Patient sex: F
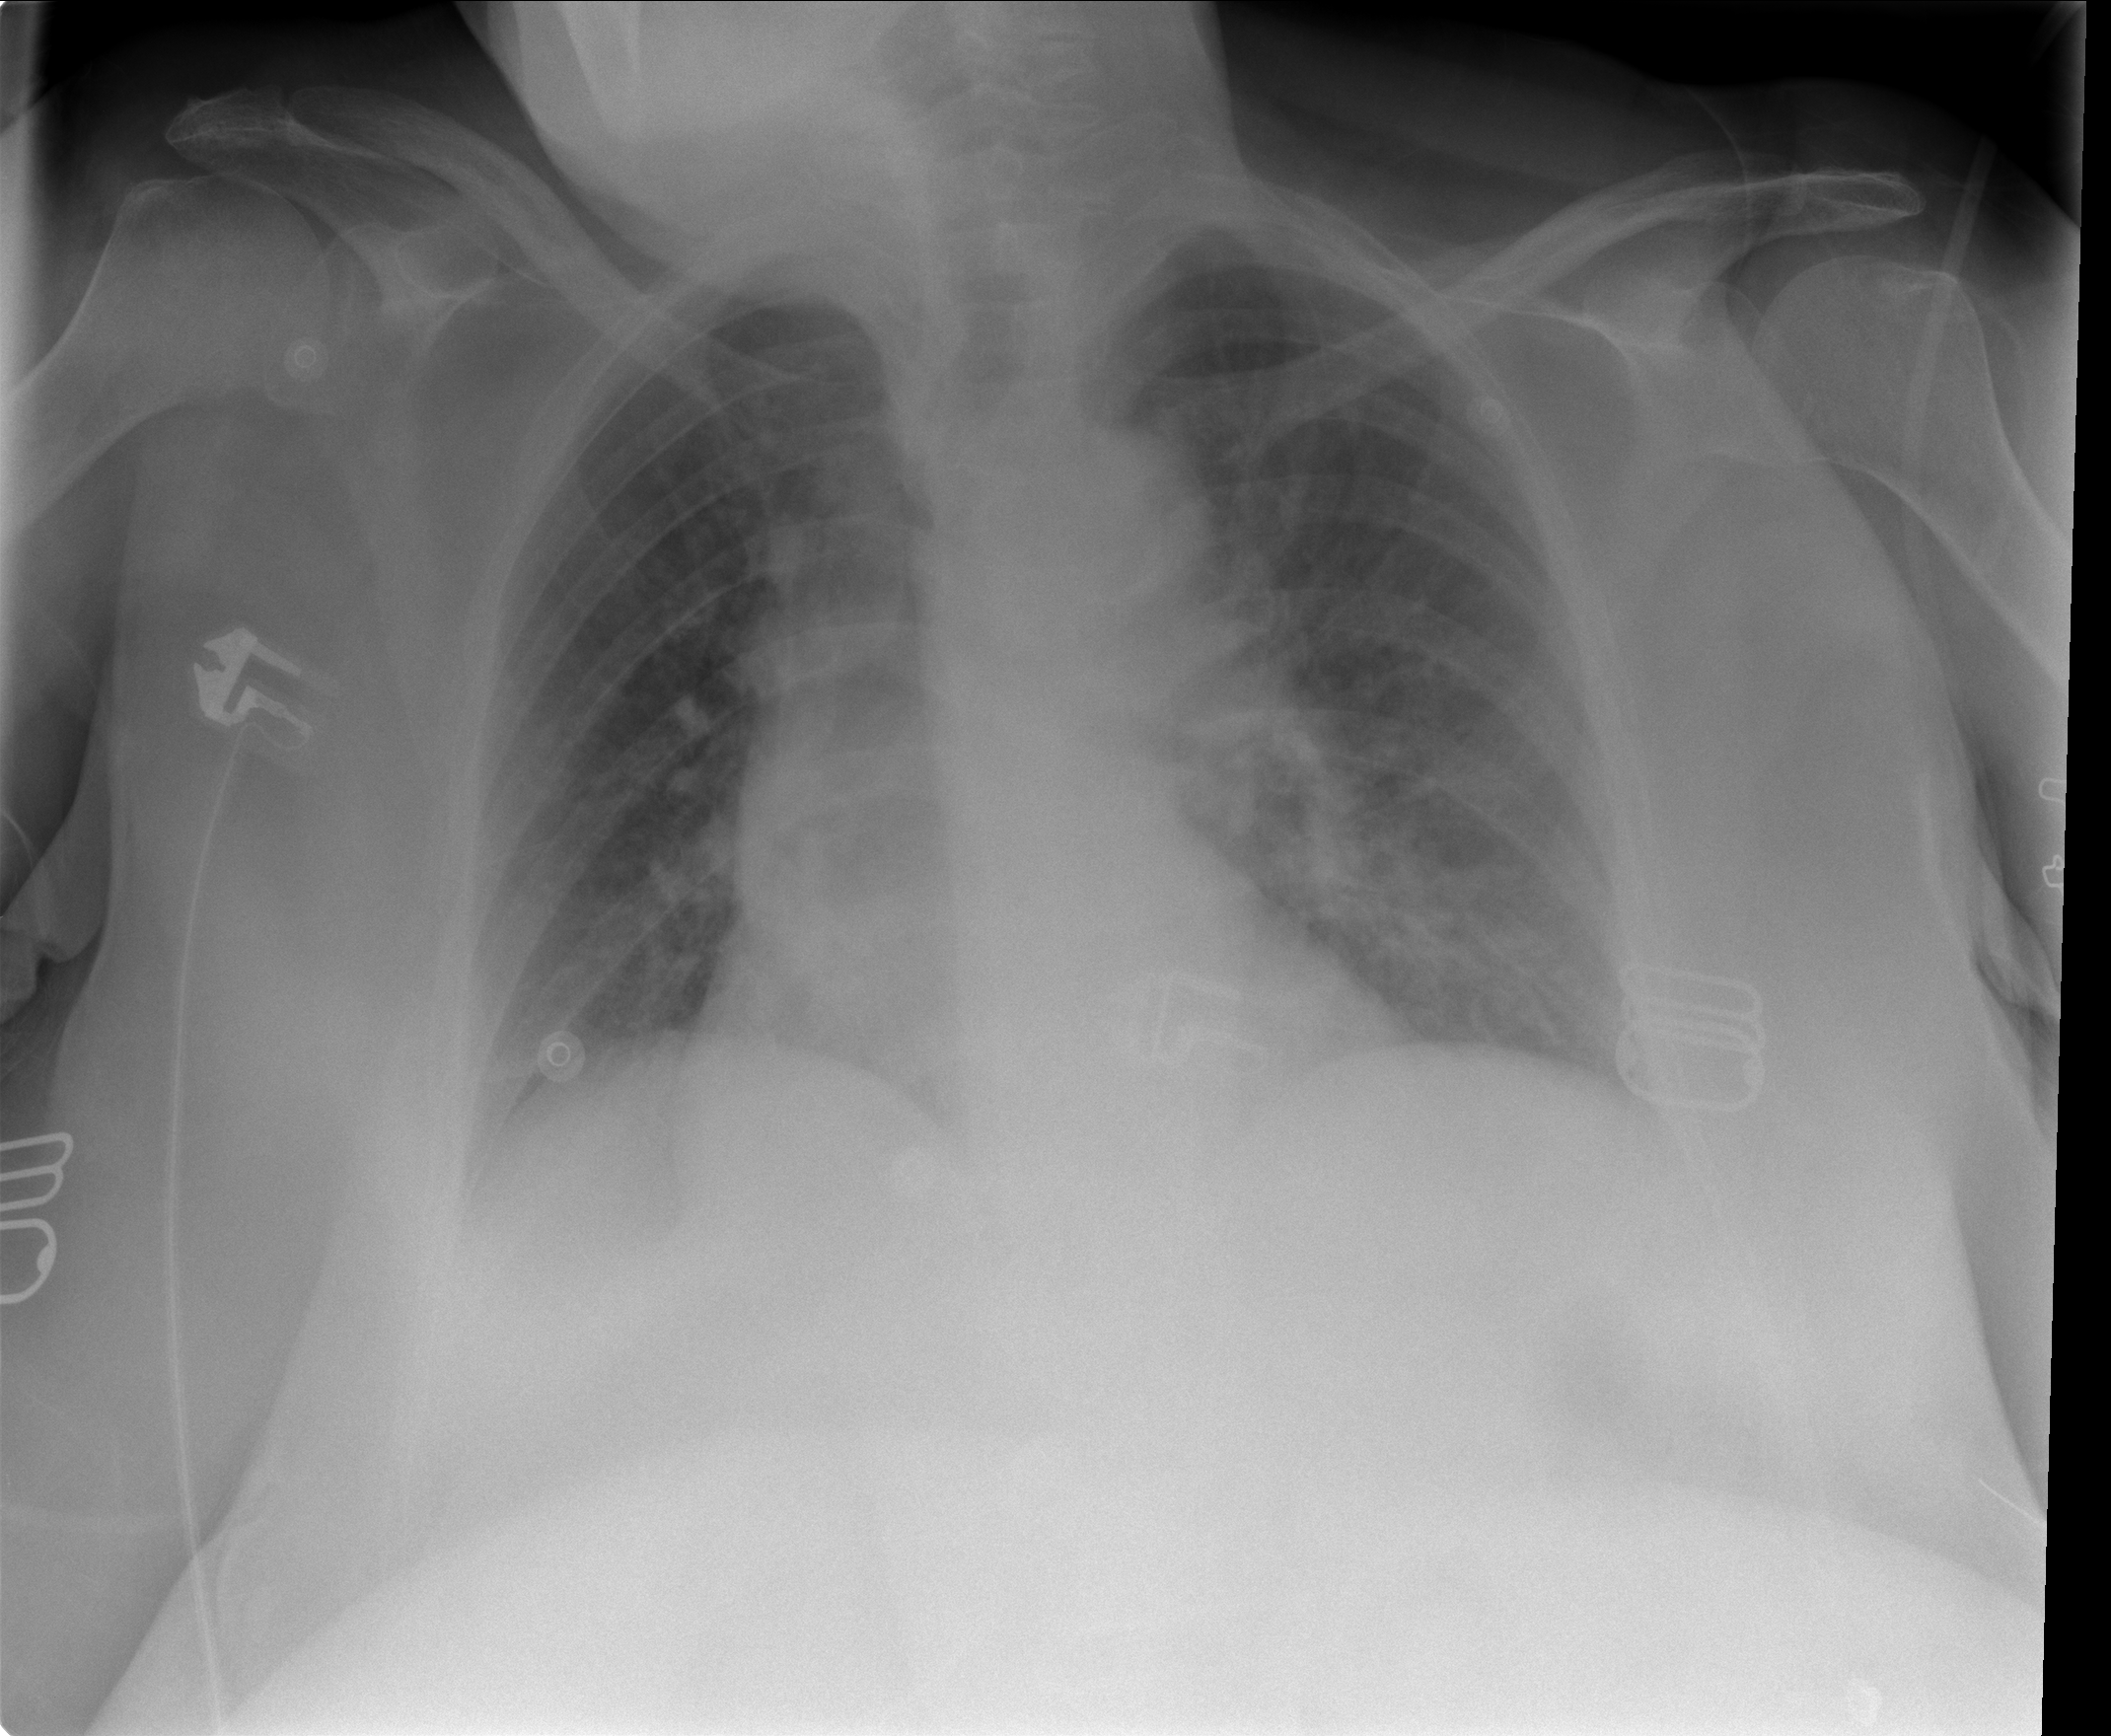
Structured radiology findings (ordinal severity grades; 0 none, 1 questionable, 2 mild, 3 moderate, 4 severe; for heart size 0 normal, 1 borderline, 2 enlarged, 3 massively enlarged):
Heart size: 0
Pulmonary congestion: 2
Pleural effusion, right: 0
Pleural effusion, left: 0
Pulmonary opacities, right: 0
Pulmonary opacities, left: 0
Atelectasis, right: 0
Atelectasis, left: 0